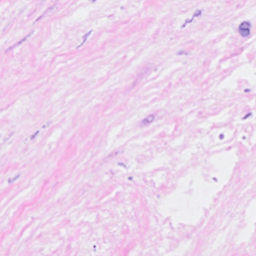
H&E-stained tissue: Breast